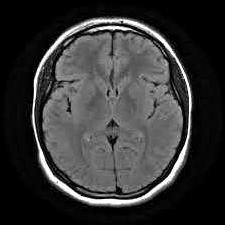
Label: notumor